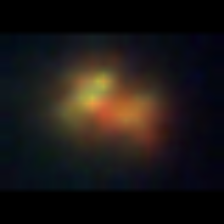
Taxon: NanoPlankton
Group: Other